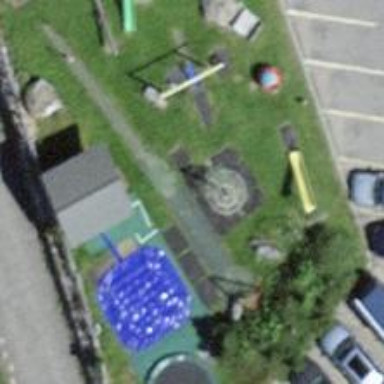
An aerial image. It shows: Playground area for leisure land.